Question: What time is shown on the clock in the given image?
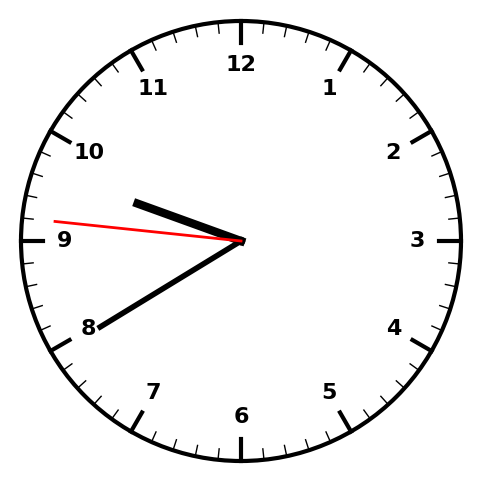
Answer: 09:39:46